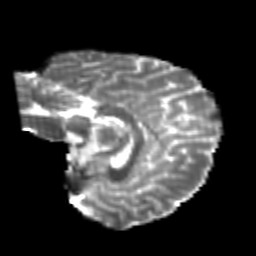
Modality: T2w
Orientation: sagittal
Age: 24
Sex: female
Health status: healthy
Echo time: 0.074 s